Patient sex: M
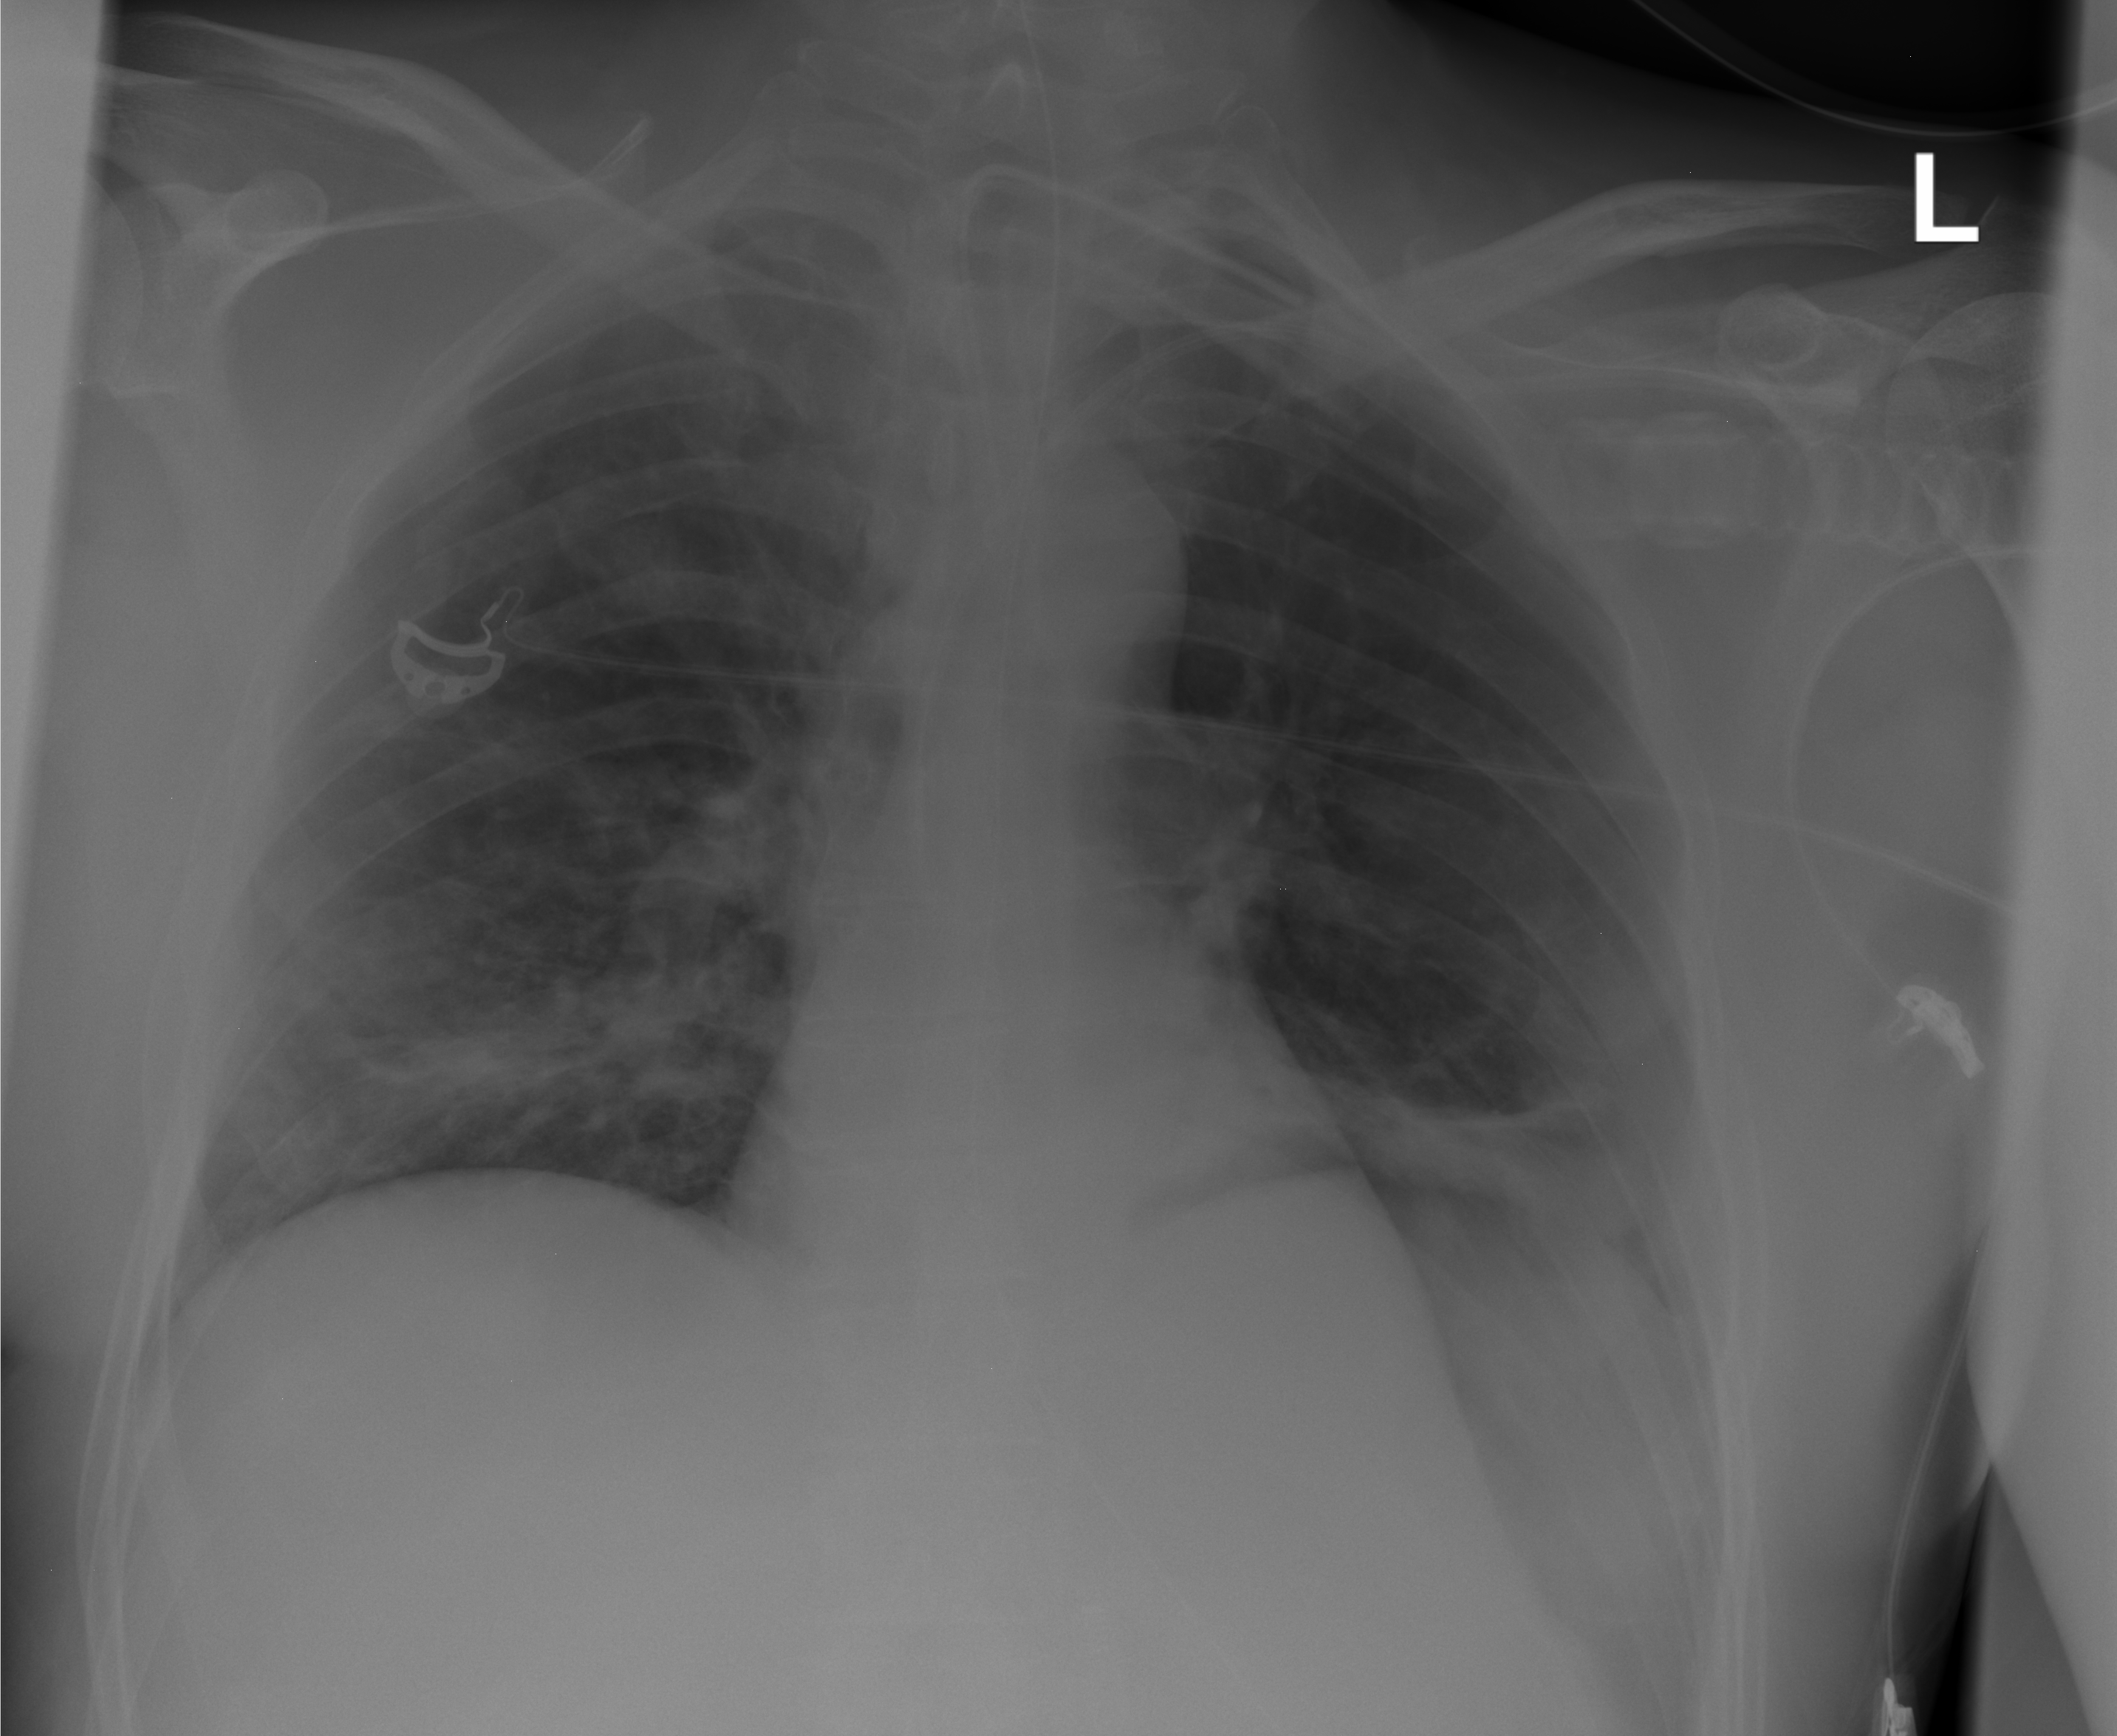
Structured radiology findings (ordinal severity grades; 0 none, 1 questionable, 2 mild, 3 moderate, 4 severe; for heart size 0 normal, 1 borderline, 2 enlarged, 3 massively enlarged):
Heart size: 0
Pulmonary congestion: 0
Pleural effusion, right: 0
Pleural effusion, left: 1
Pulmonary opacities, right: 3
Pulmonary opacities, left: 2
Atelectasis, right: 2
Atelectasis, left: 3